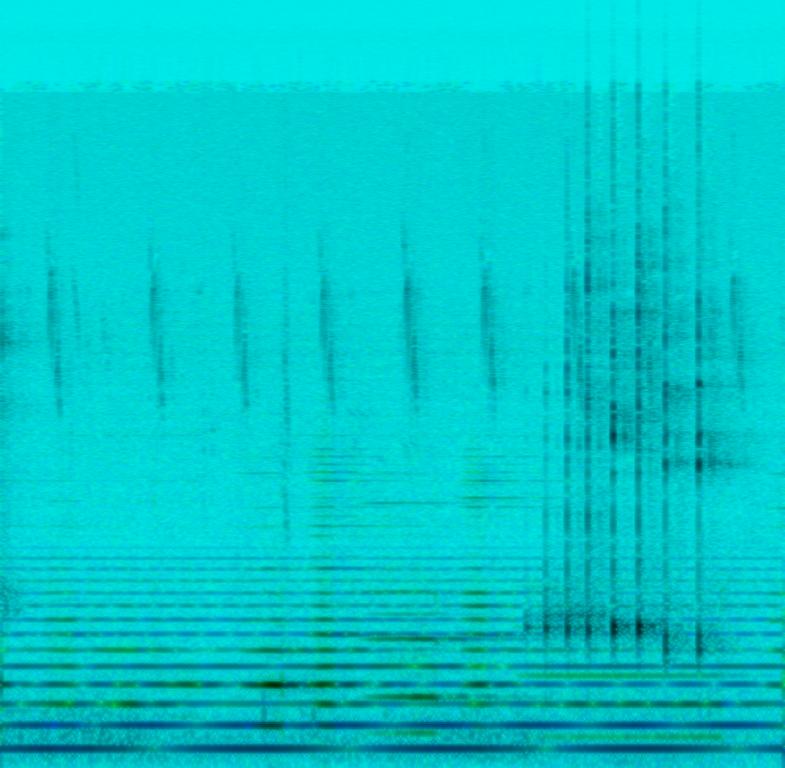
The Ambient song features soft shimmering bells, mellow sustained strings, sustained low woodwinds and subtle wooden percussive elements, while there are birds chirping sounds in the background. It sounds relaxing and calming - like something that would put you in a zen mode.